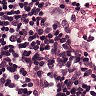
Metastatic tissue present: no